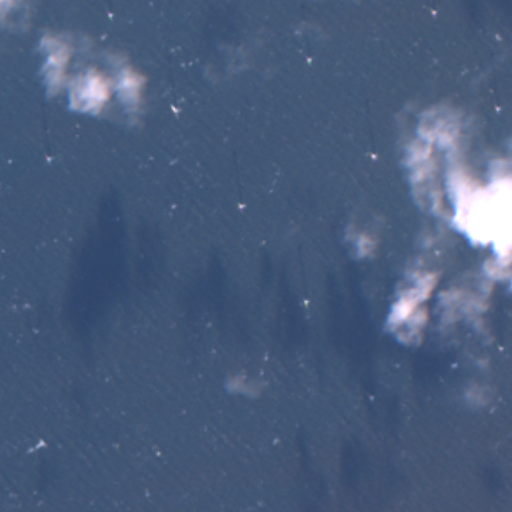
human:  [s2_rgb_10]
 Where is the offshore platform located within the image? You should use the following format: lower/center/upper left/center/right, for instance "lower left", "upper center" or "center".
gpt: The offshore platform is located in the lower right of the image.
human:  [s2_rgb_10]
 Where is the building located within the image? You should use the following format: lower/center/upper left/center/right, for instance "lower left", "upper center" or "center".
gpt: There is no building in the image.